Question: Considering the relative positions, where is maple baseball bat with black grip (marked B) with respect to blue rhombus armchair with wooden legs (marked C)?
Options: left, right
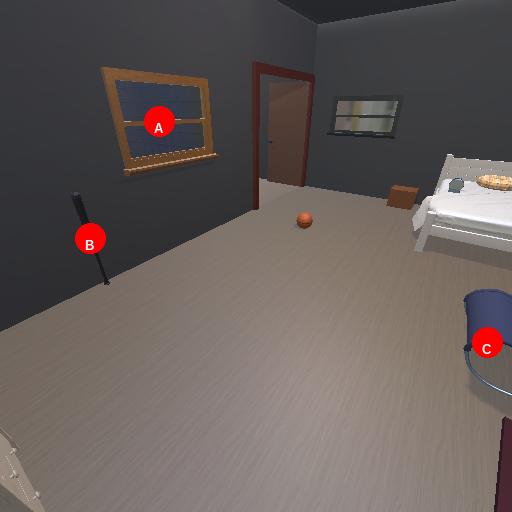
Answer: left